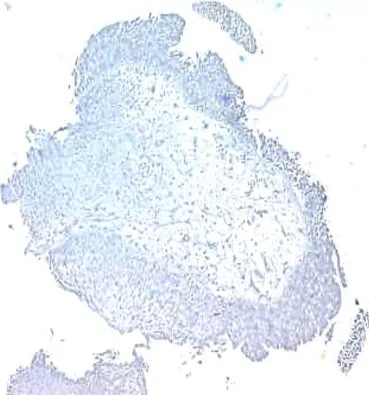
Lack of PD-L2 expession in the biopsy specimen.
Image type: pathology (immunostaining)